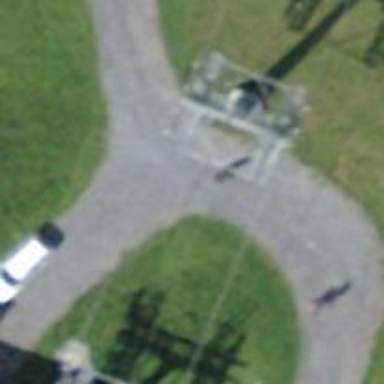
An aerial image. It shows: Pylon for aerialway.